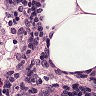
Metastatic tissue present: no